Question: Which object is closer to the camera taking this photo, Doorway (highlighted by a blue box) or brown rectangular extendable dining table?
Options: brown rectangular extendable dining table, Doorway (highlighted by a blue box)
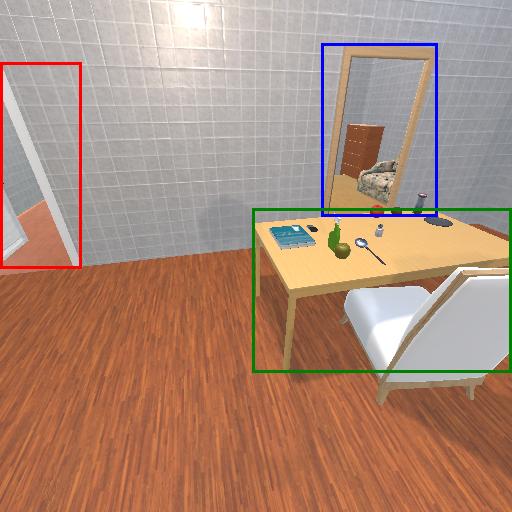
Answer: brown rectangular extendable dining table